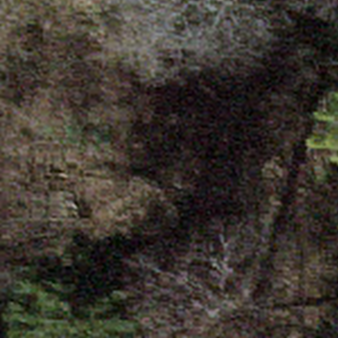
Label: other